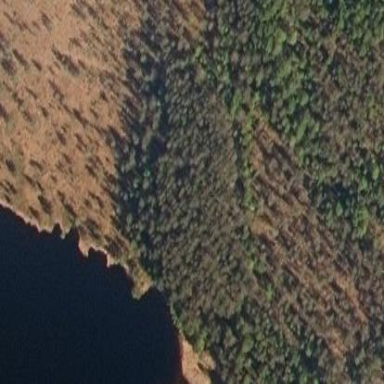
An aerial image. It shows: Needle-leaved woodland.